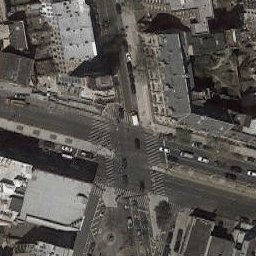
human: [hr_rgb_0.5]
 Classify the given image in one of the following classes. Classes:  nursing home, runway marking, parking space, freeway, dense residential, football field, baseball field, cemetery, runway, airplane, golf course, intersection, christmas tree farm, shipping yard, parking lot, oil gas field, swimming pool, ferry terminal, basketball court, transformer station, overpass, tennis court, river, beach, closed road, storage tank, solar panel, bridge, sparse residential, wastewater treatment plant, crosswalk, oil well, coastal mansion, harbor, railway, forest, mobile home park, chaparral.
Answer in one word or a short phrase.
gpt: intersection